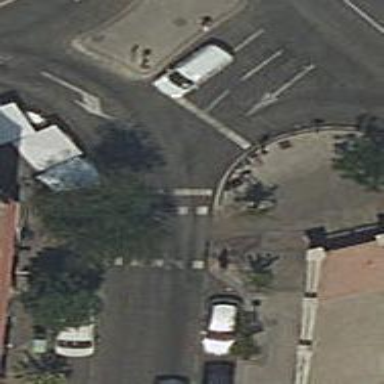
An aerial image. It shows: Zebra crossing with traffic signals. The crossing is marked by traffic lights.